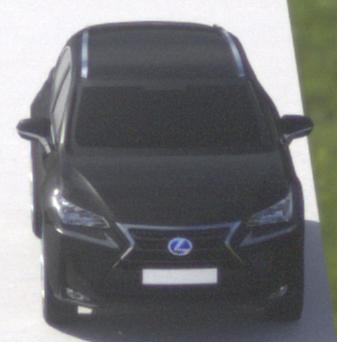
Make: Lexus
Model: NX 300h
Detailed model: NX (AZ1)
Model produced from: 2017/11
Model produced until: 2018/08
Doors: 5
Color: black
Road condition: dry road
Daytime: morning or afternoon
Contrast: high contrast